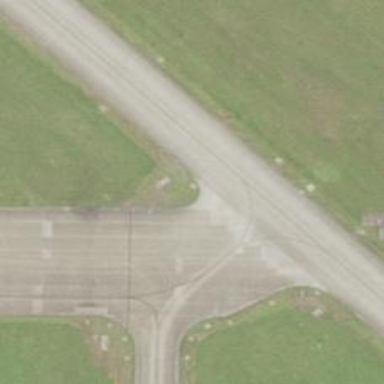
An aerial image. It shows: View of taxiway at the airport.